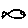
Label: fish